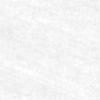
Label: change